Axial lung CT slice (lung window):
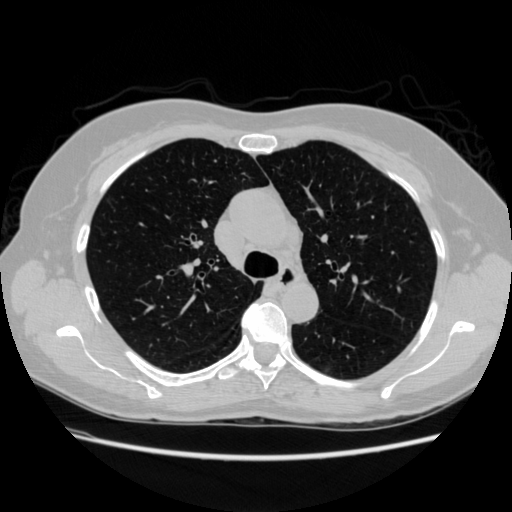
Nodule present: no